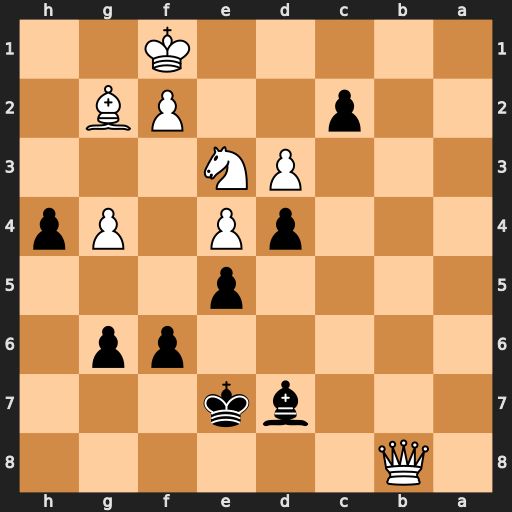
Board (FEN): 1Q6/3bk3/5pp1/4p3/3pP1Pp/3PN3/2p2PB1/5K2
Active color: b
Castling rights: -
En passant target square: -
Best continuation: c1=Q+ Ke2 dxe3